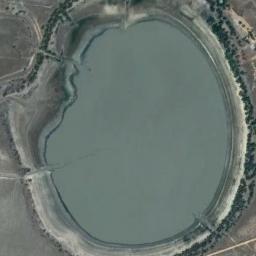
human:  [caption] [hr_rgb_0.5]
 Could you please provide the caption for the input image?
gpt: The lake is surrounded by a grove of trees and the water is gray .

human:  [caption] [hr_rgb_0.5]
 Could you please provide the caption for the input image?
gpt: An almost circular, Pale blue lake surrounded by green trees .

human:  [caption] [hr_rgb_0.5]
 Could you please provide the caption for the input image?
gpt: It is a round lake with gray water .

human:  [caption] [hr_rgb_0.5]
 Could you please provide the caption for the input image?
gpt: The ground is uneven around the lake .

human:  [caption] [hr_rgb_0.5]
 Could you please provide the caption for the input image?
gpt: There are green fields beside the lake in the picture .